Question: What is the name of train 11020?
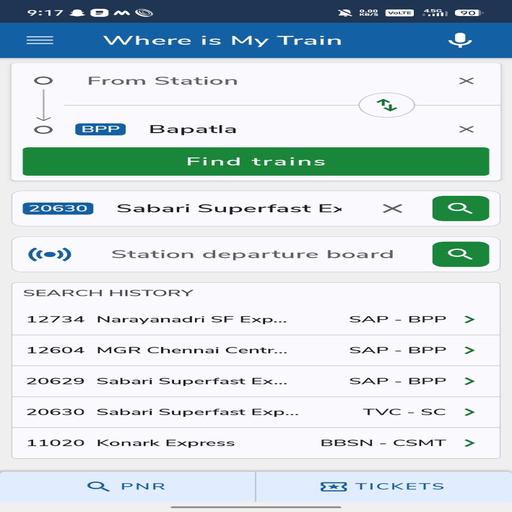
Answer: Konark Express